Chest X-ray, PA view. Patient: 58 years old, sex M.
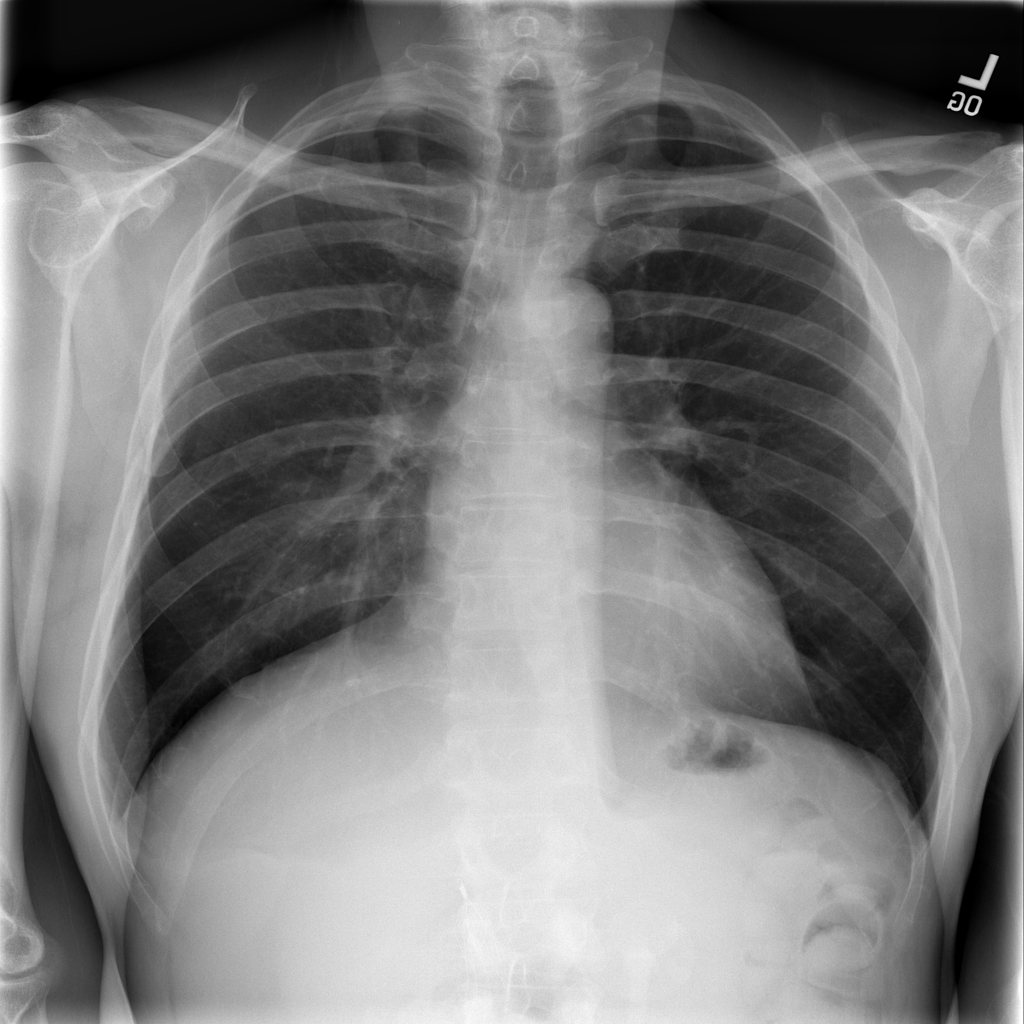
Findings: No Finding